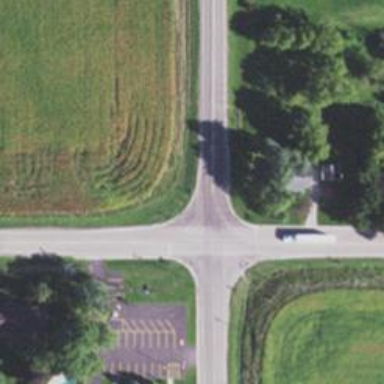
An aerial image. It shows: Stop road.